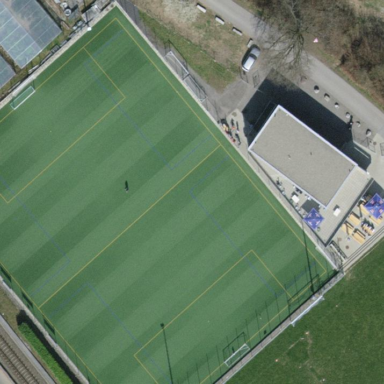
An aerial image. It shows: Soccer pitch for outdoor sports and leisure activities.